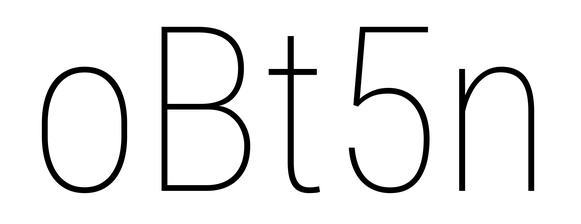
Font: Roboto_Condensed_Thin